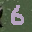
Label: 6